Question: I am attempting to use a new settings file in my Windows Forms Application with C#.
After I deleted the old Settings File (Settings1.settings) and created the new one(Settings.settings).
As I began editing the code that uses the settings file I realized that the new settings file is not being recognized. Example:

There is a custom Settings Class being used from a namespace created by our company that is causing some of the conflict. How do I point the code at the right settings file?
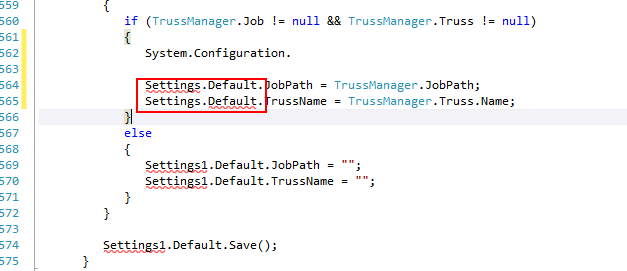
Answer: In trying to duplicate what you have done I noticed the Namespace of the Settings.Designer.cs file went from this( I am using a console app to test).
'''
namespace ConsoleApplication1.Properties {
[global::System.Runtime.CompilerServices.CompilerGeneratedAttribute()]
[global::System.CodeDom.Compiler.GeneratedCodeAttribute("Microsoft.VisualStudio.Editors.SettingsDesigner.SettingsSingleFileGenerator", "10.0.0.0")]
internal sealed partial class Settings : global::System.Configuration.ApplicationSettingsBase {
private static Settings defaultInstance = ((Settings)(global::System.Configuration.ApplicationSettingsBase.Synchronized(new Settings())));
public static Settings Default {
get {
return defaultInstance;
}
}
[global::System.Configuration.UserScopedSettingAttribute()]
[global::System.Diagnostics.DebuggerNonUserCodeAttribute()]
[global::System.Configuration.DefaultSettingValueAttribute("False")]
public bool Test {
get {
return ((bool)(this["Test"]));
}
set {
this["Test"] = value;
}
}
}
}
'''
to
'''
namespace ConsoleApplication1 {
[global::System.Runtime.CompilerServices.CompilerGeneratedAttribute()]
[global::System.CodeDom.Compiler.GeneratedCodeAttribute("Microsoft.VisualStudio.Editors.SettingsDesigner.SettingsSingleFileGenerator", "10.0.0.0")]
internal sealed partial class Settings : global::System.Configuration.ApplicationSettingsBase {
private static Settings defaultInstance = ((Settings)(global::System.Configuration.ApplicationSettingsBase.Synchronized(new Settings())));
public static Settings Default {
get {
return defaultInstance;
}
}
[global::System.Configuration.UserScopedSettingAttribute()]
[global::System.Diagnostics.DebuggerNonUserCodeAttribute()]
[global::System.Configuration.DefaultSettingValueAttribute("False")]
public bool Temp {
get {
return ((bool)(this["Temp"]));
}
set {
this["Temp"] = value;
}
}
}
}
'''
If you will notice the Namespace went from ConsoleApplication1.Properties to ConsoleApplication1 so if you add .Properties to the Namespace of the new Settings file it should take care of your problem.